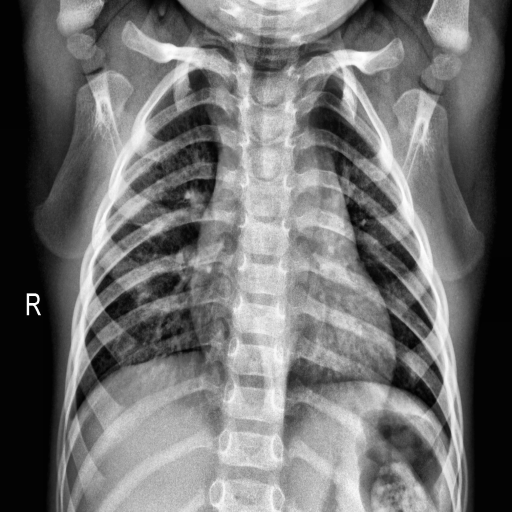
Finding: NORMAL